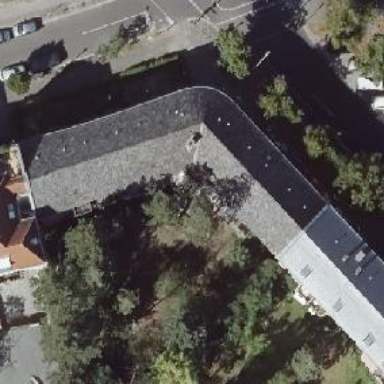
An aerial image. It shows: Pub.